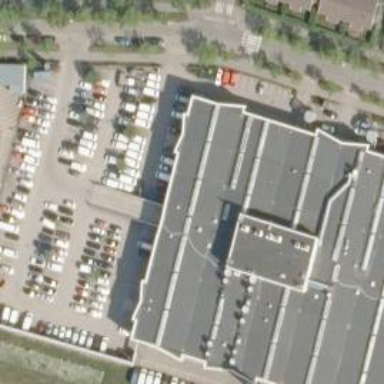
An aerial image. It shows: Car rental service.